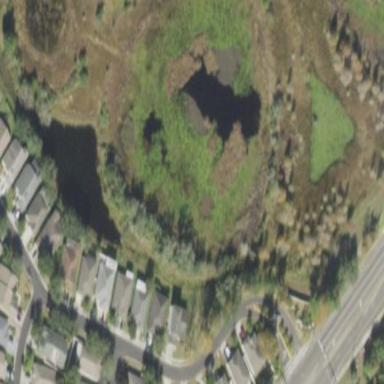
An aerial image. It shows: Pond surrounded by natural water.